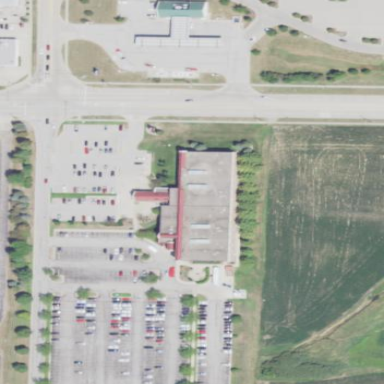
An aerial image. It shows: Healthcare building.